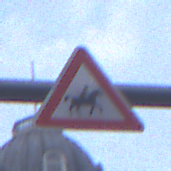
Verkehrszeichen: ReiterLinks
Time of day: SunriseSunset
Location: Outdoor (Urban)
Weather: PartlyCloudy
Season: NotSpecified
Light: Natural